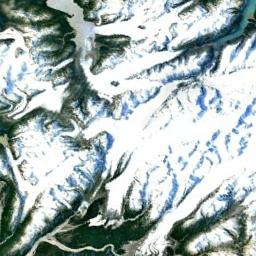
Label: snowberg